Question: I have written the following:
'''
.reveal-if-active {
opacity: 0;
max-height: 0;
overflow: hidden;
}
input[type="radio"]:checked~.reveal-if-active,
input[type="checkbox"]:checked~.reveal-if-active {
opacity: 1;
max-height: 100px;
/* little bit of a magic number :( */
overflow: visible;
}
'''
'''
<div>
<input type="radio" name="choice-animals" id="choice-animals-dogs">
<label for="choice-animals-dogs">I like dogs more</label>
<div class="reveal-if-active">
<input type="text" name="dog" placeholder="why?">
</div>
</div>
<div>
<input type="radio" name="choice-animals" id="choice-animals-cats">
<label for="choice-animals-cats">I like cats more</label>
<div class="reveal-if-active">
<input type="text" name="cat" placeholder="why?">
</div>
</div>
'''
And the output of this code is:

So, how do I go about creating a code by which I can make the text boxes that are being revealed by clicking on the radio buttons on the left side of the labels of those radio buttons?
I have tried using tables to actually arrange the radio buttons and then try and display the hidden text boxes on the next cell beside the label, but it hasn't helped, as using a table somehow disables the popups.
Any help on the matter would be really appreciated!
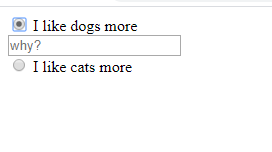
Answer: As mentioned by @FabioCalderan's comment and thanks to him, we can simply add to the class to pop the options on the same line as the radio button and the label.
'''
.reveal-if-active {
display: inline-block;
opacity: 0;
max-height: 0;
overflow: hidden;
}
input[type="radio"]:checked~.reveal-if-active,
input[type="checkbox"]:checked~.reveal-if-active {
display: inline-block;
opacity: 1;
max-height: 100px;
/* little bit of a magic number :( */
overflow: visible;
}
'''
'''
<div>
<input type="radio" name="choice-animals" id="choice-animals-dogs">
<label for="choice-animals-dogs">I like dogs more</label>
<div class="reveal-if-active">
<input type="text" name="dog" placeholder="why?">
</div>
</div>
<div>
<input type="radio" name="choice-animals" id="choice-animals-cats">
<label for="choice-animals-cats">I like cats more</label>
<div class="reveal-if-active">
<input type="text" name="cat" placeholder="why?">
</div>
</div>
'''